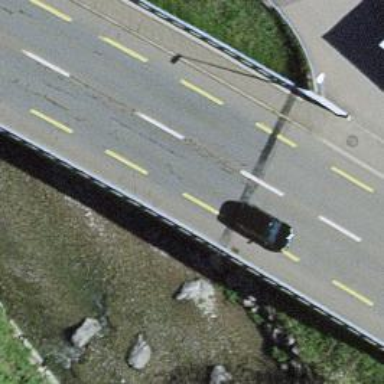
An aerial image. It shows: Secondary road bridge with asphalt surface and designated cycle lane.